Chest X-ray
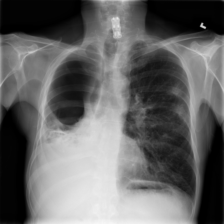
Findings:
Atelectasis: negative
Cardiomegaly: negative
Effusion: negative
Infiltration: negative
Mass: negative
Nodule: negative
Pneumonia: negative
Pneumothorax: negative
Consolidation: negative
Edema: negative
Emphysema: negative
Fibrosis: negative
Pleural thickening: negative
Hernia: negative